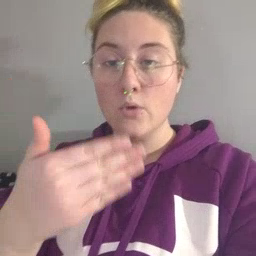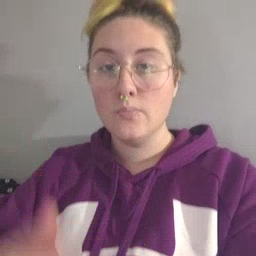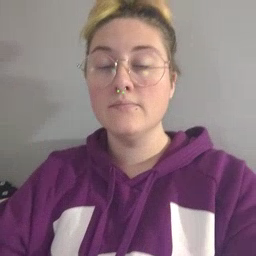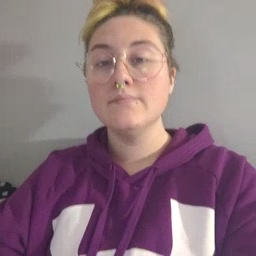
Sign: bedroom